Question: I am new to android, and I want to implement a ListView like the image below. It seems expandableListView may meet my request, but what I want is only 'Item 4' has children and can be expanded, 'Item 1' is just an option user can click, and can't be expanded. I read the document of Expandable List View, and it's not clear enough how to implement this. Can anyone gave some suggestion on implementing this? Thank you so much
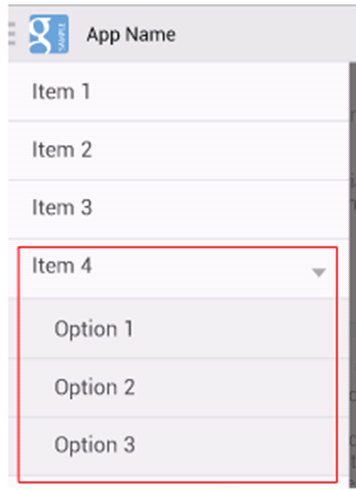
Answer: > but what I want is only Item 4 has children and can be expanded
If Item doesn't have children, it won't be exanded. You can image that like:
'''
public class Item {
private String title;
private List<Option> children; // if size = 0 won't be expanded
}
'''
It's native behaviour of 'ExpandableListView' so if any Item doesn't have children, implicitly won't be expanded but you need to set OnClickListener for both groups (Items) and children (Options):
'''
public boolean onChildClick(ExpandableListView parent, View row,
int groupPosition, int childPosition, long id) {
// callback method after click for Options
return false;
}
public boolean onGroupClick(ExpandableListView parent, View row,
int groupPosition, long id) {
/** if you are using BaseAdapter subclass implementation **/
adapter.getGroup(groupPosition)).getChildren() == null) {
// item doesn't have children
}
else {
// has children
}
'''
Generally if you want to get more control over your ListView i pretty recommend you to implement own subclass of ListAdapter in your case you can use <URL>.
And an appearance of List is only issue about proper styled layouts for example removing group indicator with
'''
android:groupIndicator="@null"
'''
## Update:
Issue mentioned by @Roberto Lombardini:
> A little problem with this solution is that the little grey triangle
indicating the state of the groupview (expanded or not) will appear
even if group has no children. Am i wrong?
If you want to have gray triangle only for Items with children, you need to fix it in your custom adapter in 'getGroupView()' method:
'''
public View getGroupView(int groupPosition, boolean isExpanded,
View convertView, ViewGroup parent) {
// inflating View etc.
Item item = items.get(groupPosition);
if (item != null) {
// if Item has children
if (item.getChildren() != null && !item.getChildren().isEmpty()) {
// set children indicator to VISIBLE
imageView.setVisibility(ImageView.VISIBLE);
}
// if Item doesn't have children
else {
// set children indicator to GONE
imageView.setVisibility(ImageView.GONE);
}
}
}
'''